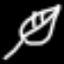
Label: leaf